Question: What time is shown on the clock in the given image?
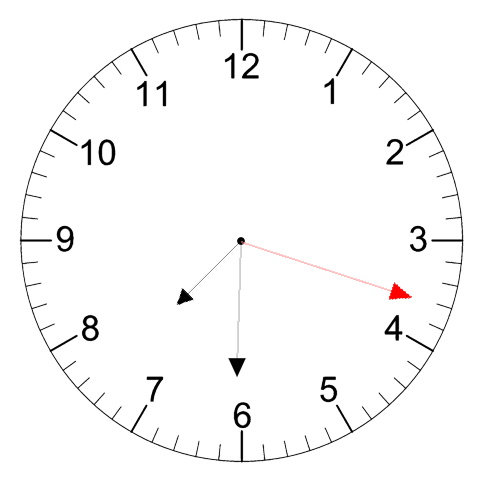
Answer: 07:30:18